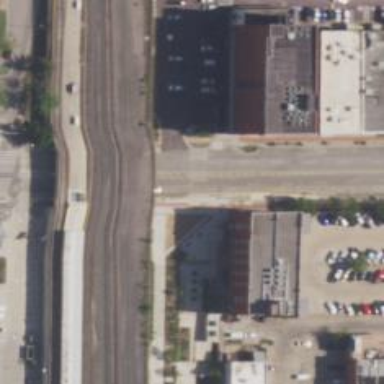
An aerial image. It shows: Tertiary road with embedded tram rails.